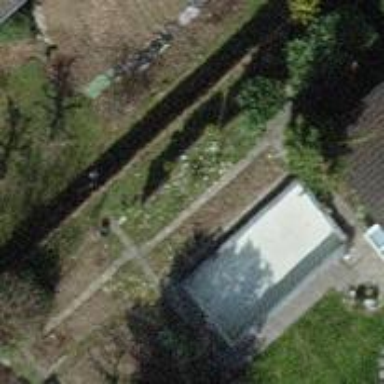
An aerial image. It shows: Swimming pool located in leisure land.